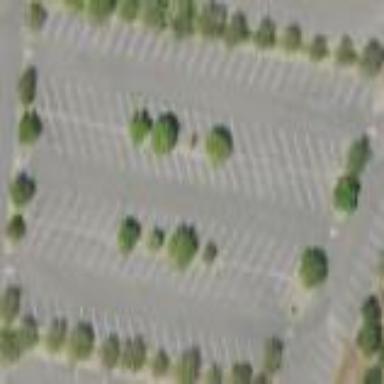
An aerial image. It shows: Parking area with surface.